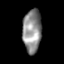
Tissue: skin
Cell type: Epithelial cells
Senescence score: 0.2654
Nuclear area (px): 791
Mean DAPI intensity: 141.008